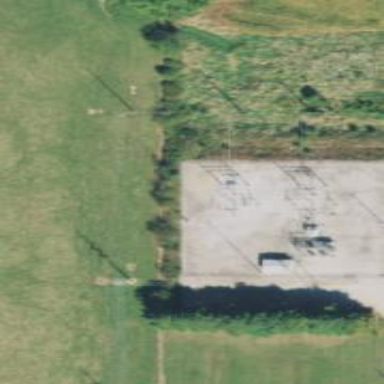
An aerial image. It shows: Distribution substation surrounded by chain link fence.